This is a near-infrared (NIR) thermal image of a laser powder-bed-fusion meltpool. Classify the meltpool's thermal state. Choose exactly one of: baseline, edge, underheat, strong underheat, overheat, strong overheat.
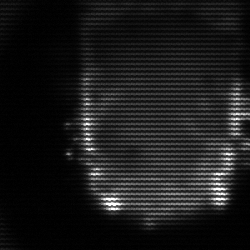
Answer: baseline